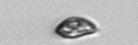
Label: Cryptophyta